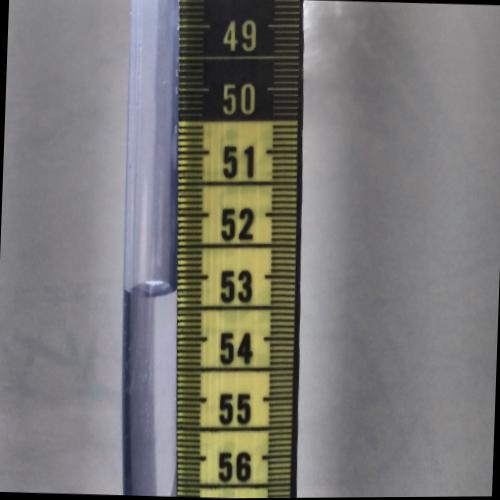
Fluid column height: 53.3 cm